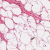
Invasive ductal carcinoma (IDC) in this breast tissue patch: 0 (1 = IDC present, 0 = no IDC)